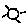
Label: sun